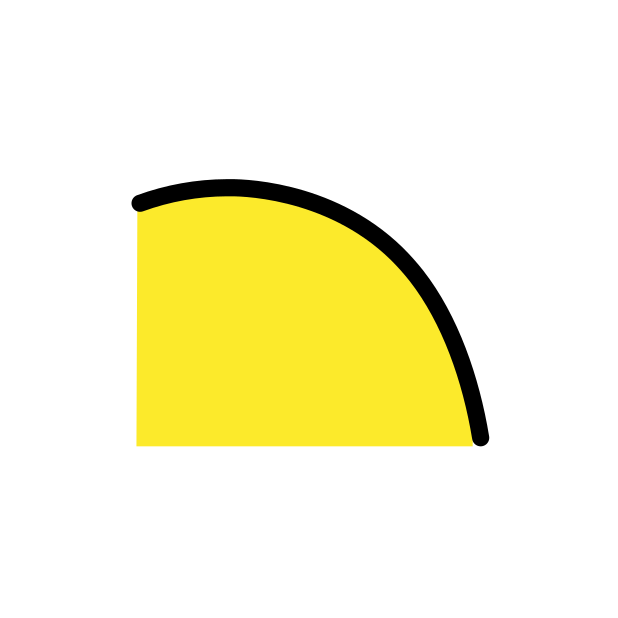
bald